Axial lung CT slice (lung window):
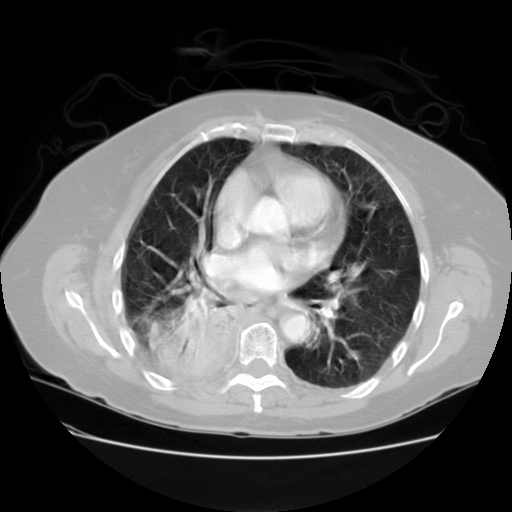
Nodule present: no